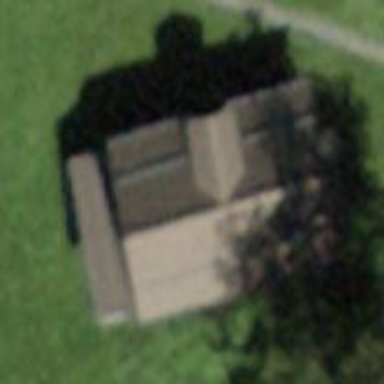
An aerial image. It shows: Barn.